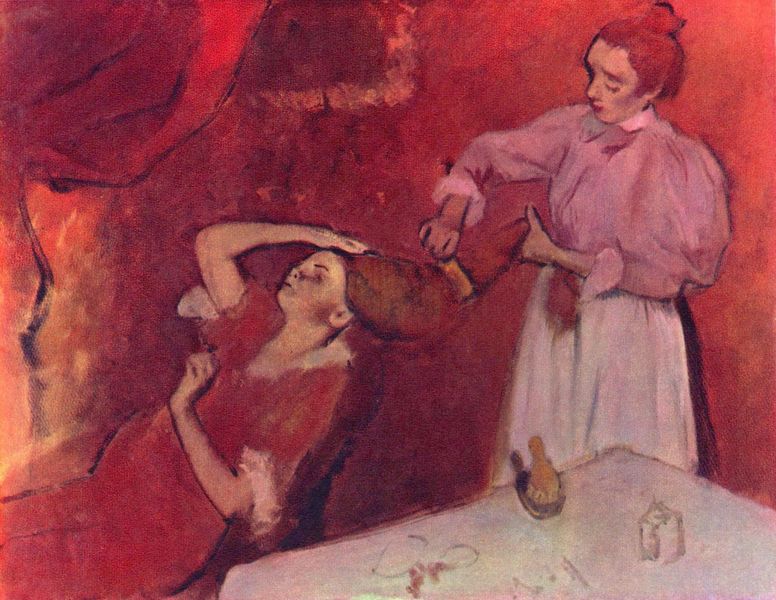
Titel: Beim Haarkämmen
Künstler: Edgar Degas
Standort: London
Institution: National Gallery
Schlagwörter: hand, weiß, frauen, impressionismus, menschen, mädchen, sitzen, braun, fenster, frau, frisur, grau, haar, kleid, kleider, orange, raum, stuhl, tisch, zimmer, dame, haus, rot, expressionismus, malerei, rock, schleife, arme, bluse, dienerin, gesicht, knoten, kragen, stehen, ärmel, hände, tischdecke, tischtuch, vorhang, haare, kind, mutter, tochter, rosa, schürze, dutt, lehne, kamm, zopf, schlafzimmer, zofe, gemach, morgentoilette, bürste, toilette, rote haare, rothaarige, frisieren, kämmen, schiele, boudoir, hausmädchen, friseur, körperpflege, mädchne, friseuse, ager, frisuese, haarbürsten, kammermädchen, bürstend, a, kemen, faeofmdwe, ogfmaregm, omgbamso